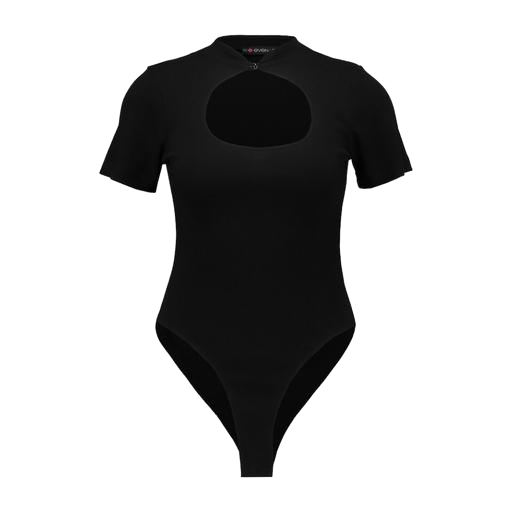
keyhole short sleeve, black mira cape-effect bodysuit, black short-sleeved top, white background